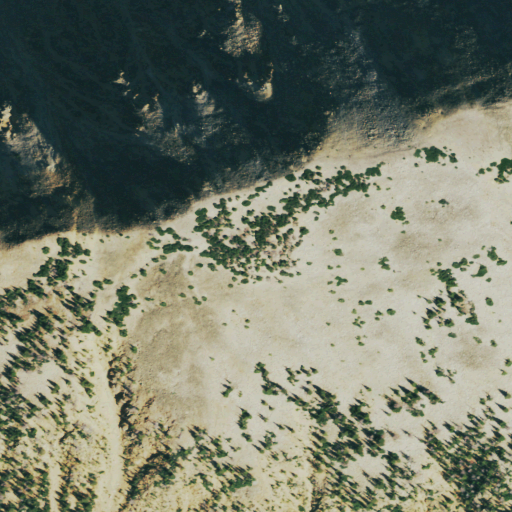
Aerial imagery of mountain in Colorado named Red Mountain containing grassland, shrub, and barren land